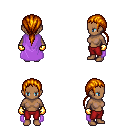
a pixel art fantasy rpg character, female body template, human, dark skin, lavender cape, red pants, dark blonde ponytail hairstyle, gold gloves, four views (front, back, left, right), 2x2 character sprite sheet, small pixel art, hard edges, no anti-aliasing